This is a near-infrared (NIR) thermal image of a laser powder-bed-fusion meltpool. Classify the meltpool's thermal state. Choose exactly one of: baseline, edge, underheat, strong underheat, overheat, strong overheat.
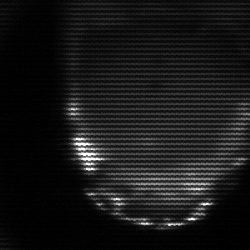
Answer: edge